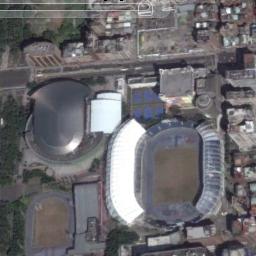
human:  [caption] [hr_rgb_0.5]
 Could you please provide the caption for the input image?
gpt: Oval gym is enclosed in the middle of a residential area .

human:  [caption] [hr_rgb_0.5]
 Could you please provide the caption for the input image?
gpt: There is a baseball field between the two roads .

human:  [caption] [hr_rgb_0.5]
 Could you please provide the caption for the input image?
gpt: The stadium is next to some buildings and roads .

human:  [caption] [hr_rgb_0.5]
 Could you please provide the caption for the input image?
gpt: Lots of buildings are next to the stadium .

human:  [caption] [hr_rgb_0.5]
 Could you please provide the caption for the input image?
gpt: There are some buildings near the stadium .